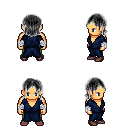
a pixel art fantasy rpg character, male body template, human, tanned skin, blue robe, teal pants, gray long bangs hairstyle, white cloth bandages, maroon shoes, four views (front, back, left, right), 2x2 character sprite sheet, small pixel art, hard edges, no anti-aliasing